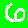
Digit: 6